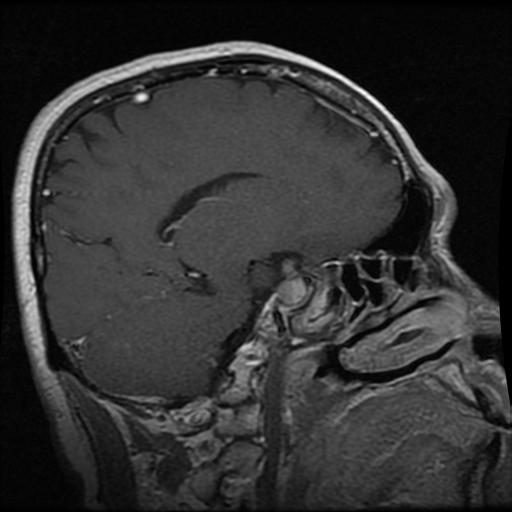
Label: pituitary